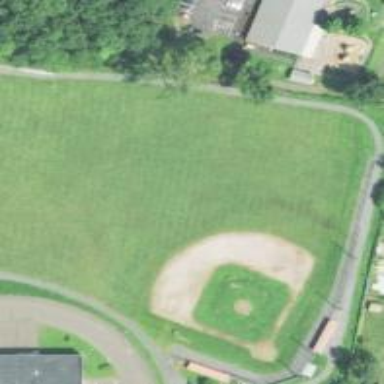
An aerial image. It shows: Baseball pitch for leisure land activities.